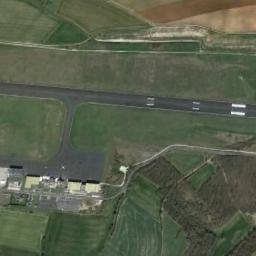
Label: airport